Question: What is the navigation button?
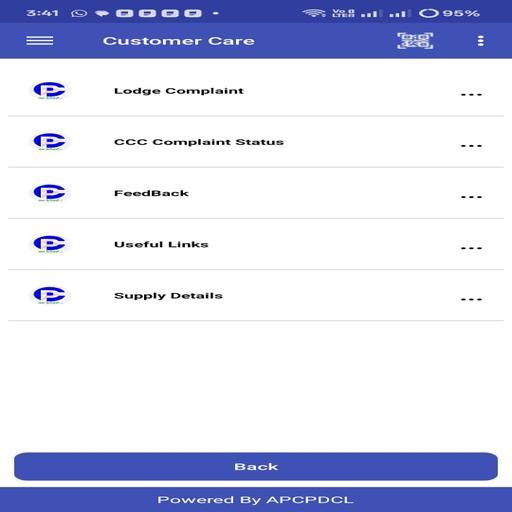
Answer:  Back